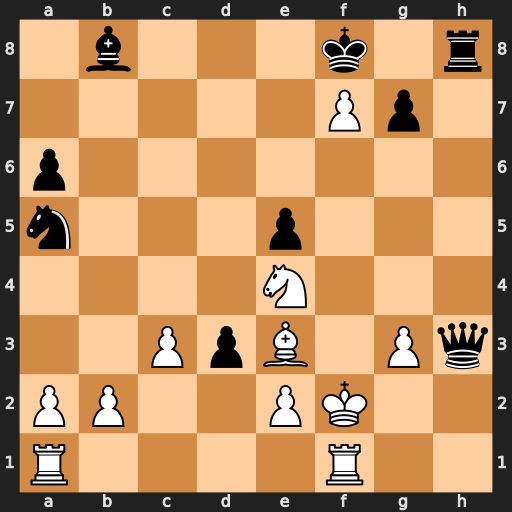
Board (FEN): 1b3k1r/5Pp1/p7/n3p3/4N3/2PpB1Pq/PP2PK2/R4R2
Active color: w
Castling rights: -
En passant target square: -
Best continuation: Bc5+ Kxf7 Ng5+ Kg6 Nxh3